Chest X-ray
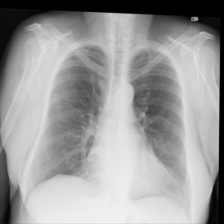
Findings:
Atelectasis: negative
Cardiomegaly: negative
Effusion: negative
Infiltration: negative
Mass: negative
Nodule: negative
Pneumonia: negative
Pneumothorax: negative
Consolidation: negative
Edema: negative
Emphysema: negative
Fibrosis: negative
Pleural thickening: negative
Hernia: negative